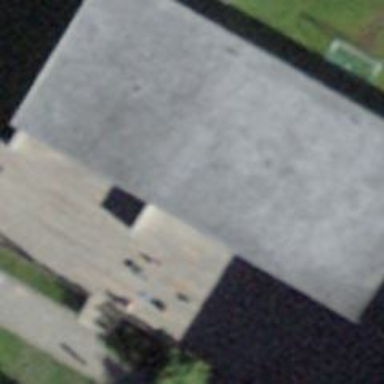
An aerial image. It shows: Kindergarten.